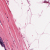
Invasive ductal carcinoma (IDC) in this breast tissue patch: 0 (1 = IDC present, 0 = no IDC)